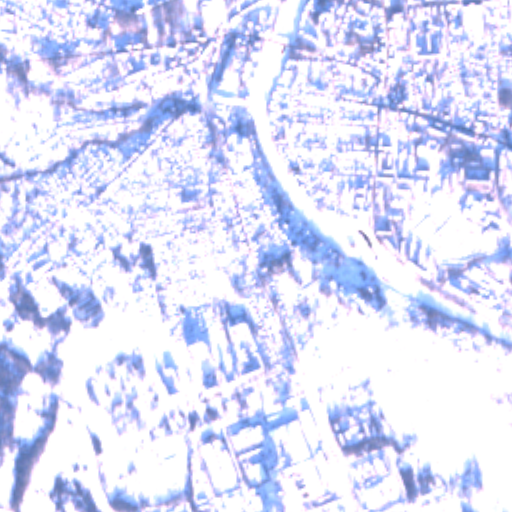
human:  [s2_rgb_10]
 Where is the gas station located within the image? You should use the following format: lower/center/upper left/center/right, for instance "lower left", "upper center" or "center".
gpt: The gas station is located in the upper left of the image.
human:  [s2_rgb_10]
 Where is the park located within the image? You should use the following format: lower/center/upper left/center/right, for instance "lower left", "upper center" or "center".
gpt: The park is located in the upper of the image.
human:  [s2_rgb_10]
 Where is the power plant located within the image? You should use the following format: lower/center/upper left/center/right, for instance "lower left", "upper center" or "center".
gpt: There is no power plant in the image.